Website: walmart
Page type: customer-info-address
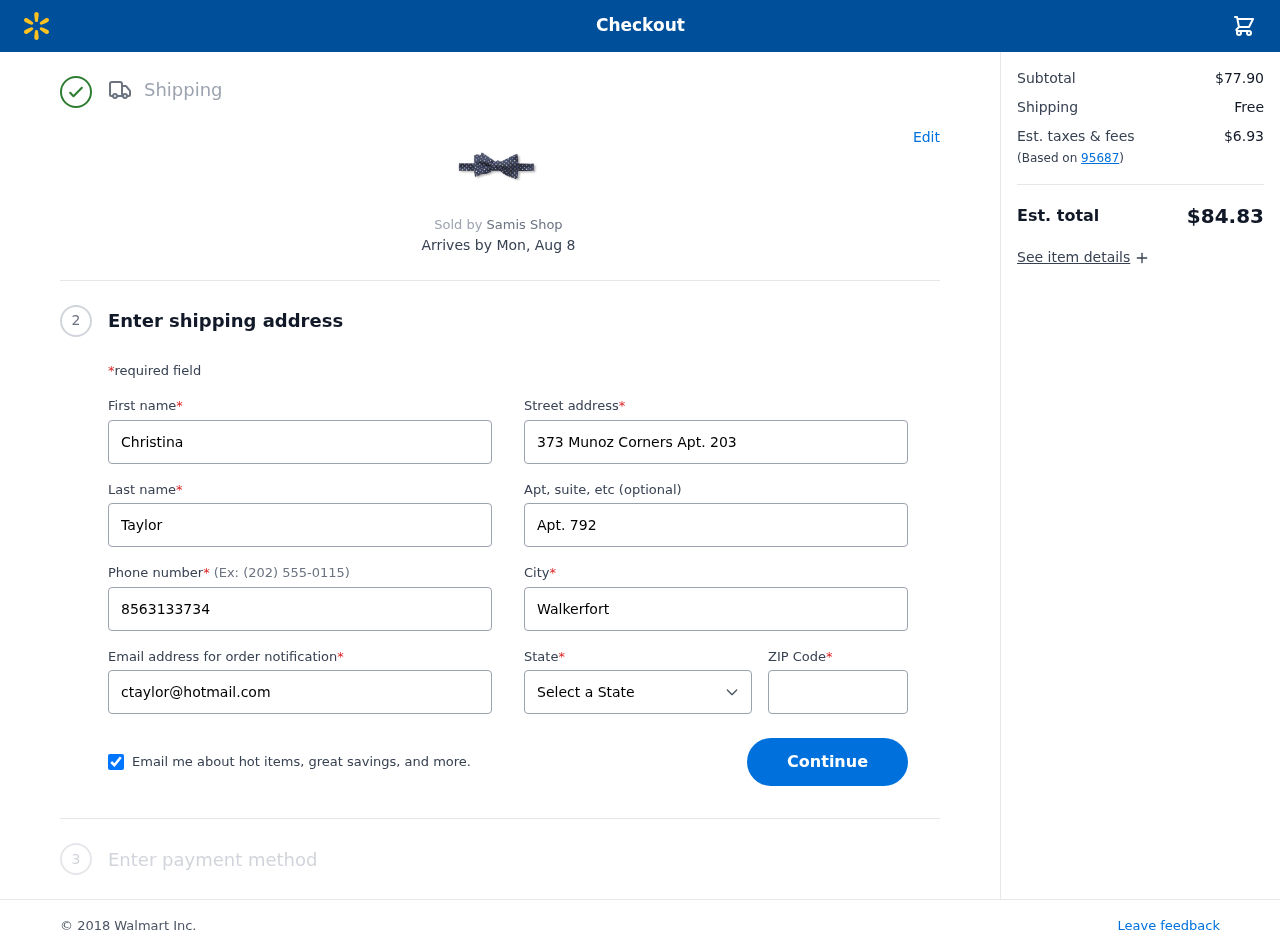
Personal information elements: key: PII_CITY
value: Walkerfort
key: PII_EMAIL
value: ctaylor@hotmail.com
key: PII_FIRSTNAME
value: Christina
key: PII_LASTNAME
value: Taylor
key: PII_PHONE
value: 8563133734
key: PII_POSTCODE
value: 95687
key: PII_STATE
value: Wisconsin
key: PII_STREET
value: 373 Munoz Corners Apt. 203
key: PII_STREET2
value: Apt. 792
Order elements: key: ORDER_DELIVERY_DATE
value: Mon, Aug 8
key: ORDER_SUBTOTAL
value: $77.90
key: ORDER_SHIPPING_COST
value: Free
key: ORDER_TAX
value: $6.93
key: ORDER_TOTAL
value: $84.83